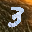
Label: 3